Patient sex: M
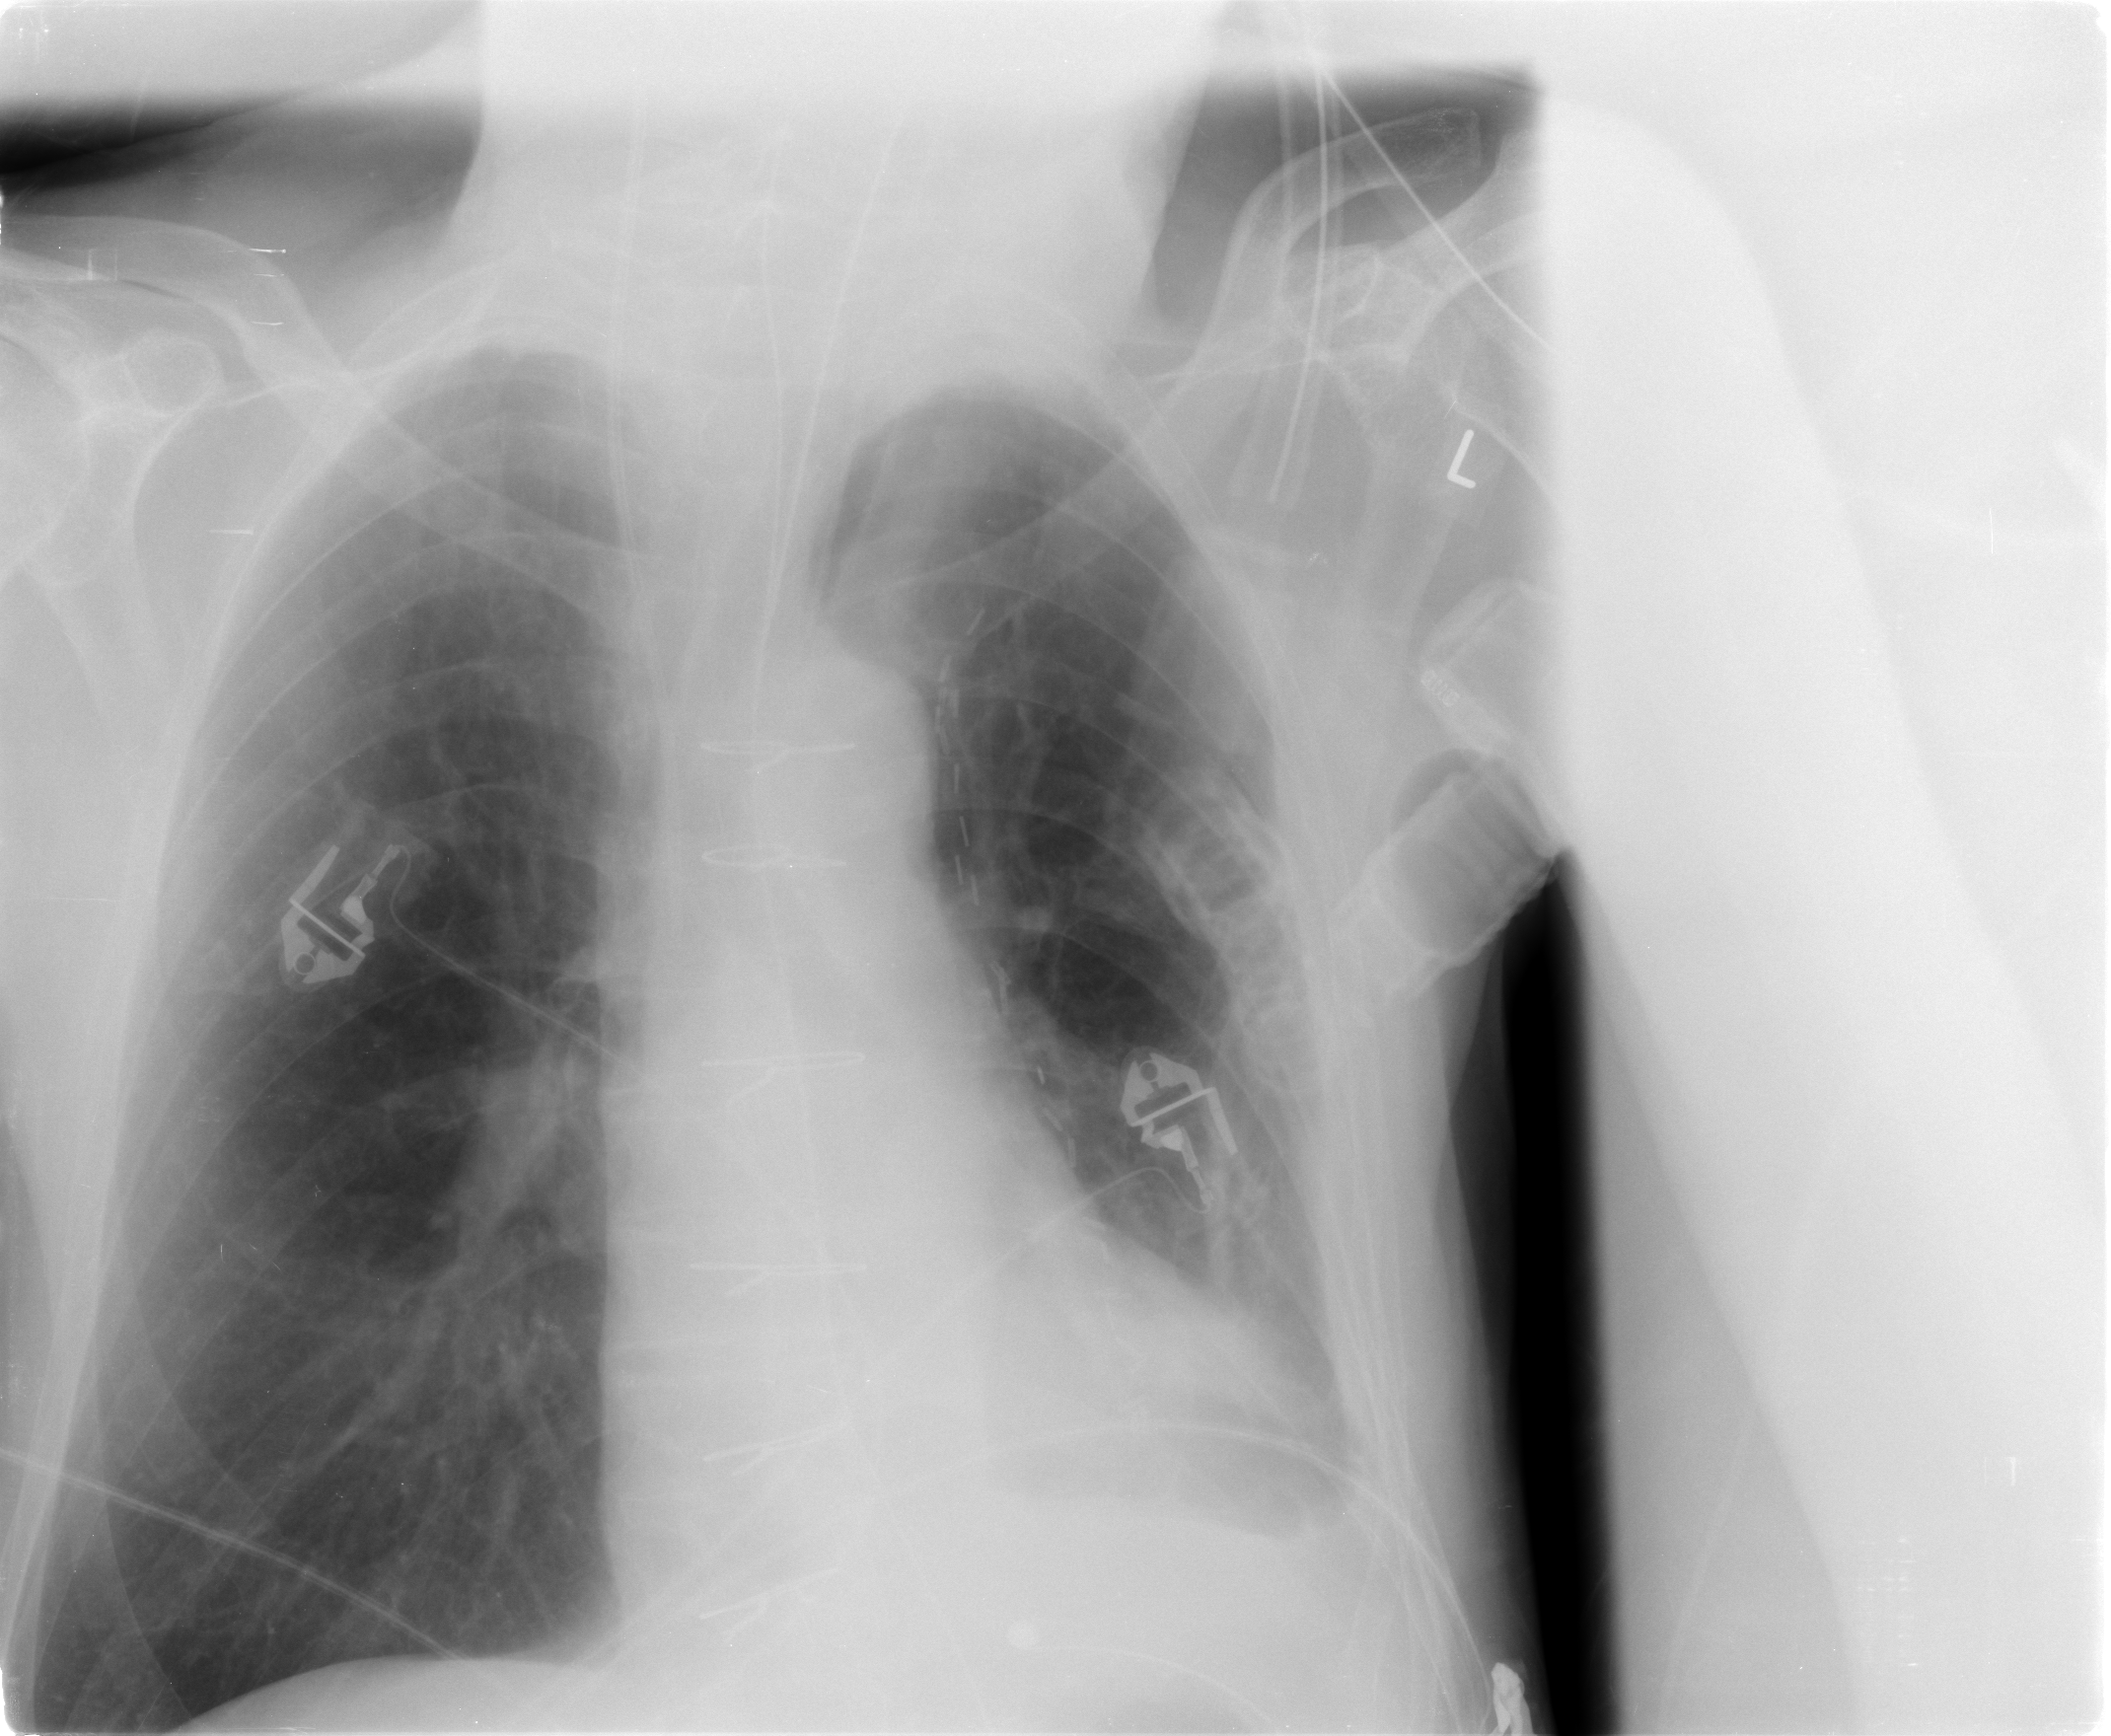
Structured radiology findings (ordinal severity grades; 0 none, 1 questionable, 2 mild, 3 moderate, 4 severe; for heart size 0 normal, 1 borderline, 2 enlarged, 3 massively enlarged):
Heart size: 0
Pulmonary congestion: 0
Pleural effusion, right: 0
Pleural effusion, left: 2
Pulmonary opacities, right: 0
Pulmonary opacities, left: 0
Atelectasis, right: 0
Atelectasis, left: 0